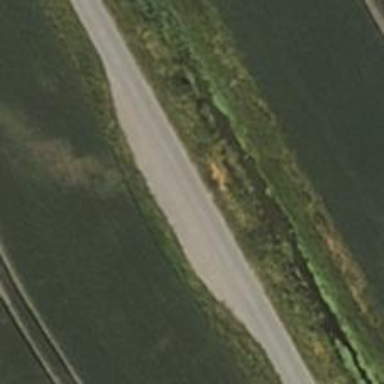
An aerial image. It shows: Passing place on the road.